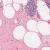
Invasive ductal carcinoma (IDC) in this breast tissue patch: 0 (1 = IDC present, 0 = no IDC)